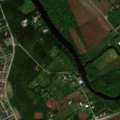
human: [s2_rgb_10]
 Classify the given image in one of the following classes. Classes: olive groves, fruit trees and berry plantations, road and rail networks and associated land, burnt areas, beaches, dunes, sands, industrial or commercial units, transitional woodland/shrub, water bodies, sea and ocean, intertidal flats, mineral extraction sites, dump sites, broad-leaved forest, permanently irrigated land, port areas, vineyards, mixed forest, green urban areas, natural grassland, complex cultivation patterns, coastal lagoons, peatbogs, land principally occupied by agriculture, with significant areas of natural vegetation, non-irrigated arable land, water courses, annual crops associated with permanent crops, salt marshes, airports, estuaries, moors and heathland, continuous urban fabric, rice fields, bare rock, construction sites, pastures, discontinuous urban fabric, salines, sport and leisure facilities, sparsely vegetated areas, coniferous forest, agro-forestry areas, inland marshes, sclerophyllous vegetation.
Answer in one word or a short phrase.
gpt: discontinuous urban fabric, land principally occupied by agriculture, with significant areas of natural vegetation, broad-leaved forest, coniferous forest, mixed forest